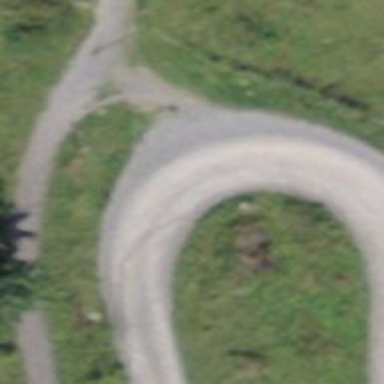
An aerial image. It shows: Track with fine gravel surface. The track type is grade 2.